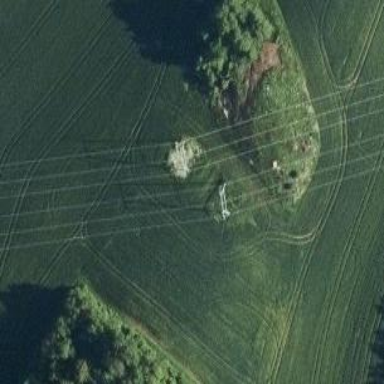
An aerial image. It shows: Power tower.